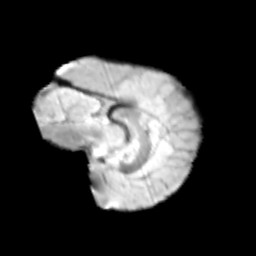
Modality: T2w
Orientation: sagittal
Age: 12
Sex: female
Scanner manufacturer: siemens
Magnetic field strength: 3 T
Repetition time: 3.8 s
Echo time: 0.07 s